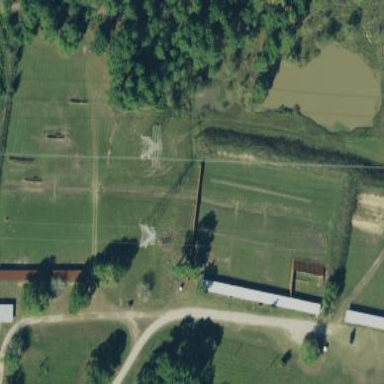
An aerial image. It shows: Shooting range located in pitch for leisure land sports.